【题型】证明题　【知识点】解析几何　【难度】easy
过抛物线$T: y^2 = 2px (p > 0)$上的点$A(x_0, y_0)$的直线$l_1$，$l_2$分别交抛物线$T$于点$B$，$C$，设直线$l_1$，$l_2$的斜率分别为$k_1$，$k_2$，$k_1k_2 = -1$，当$x_0 = 0$且点$B$，$C$关于$x$轴对称时，$\triangle ABC$的面积为16。

(1) 求抛物线$T$的方程；

(2) 当$y_0 = 2$时，证明：直线$BC$过定点。
【解答】
【解】(1) 已知当$x_0 = 0$时，$A(0,0)$，$B$，$C$关于$x$轴对称且$k_1k_2 = -1$。

设$B\left(\dfrac{y_1^2}{2p}, y_1\right) (y_1 > 0)$，因为$k_1k_2 = -1$，不妨设$k_1 = -k_2 = 1$。

由斜率公式$k_1 = \dfrac{y_1 - 0}{\dfrac{y_1^2}{2p} - 0} = 1$，即$y_1 = \dfrac{y_1^2}{2p}$，解得$y_1 = 2p$，所以$B(2p, 2p)$，$C(2p, -2p)$。

$\triangle ABC$面积$S = 2p \cdot 2p = 4p^2 = 16$，解得$p = 2$，抛物线$T$方程为$y^2 = 4x$。

(2)

证明：设$B\left(\dfrac{y_1^2}{4}, y_1\right)$，$C\left(\dfrac{y_2^2}{4}, y_2\right)$，$A(1,2)$，则$k_1 = \dfrac{y_1 - 2}{\dfrac{y_1^2}{4} - 1} = \dfrac{4}{y_1 + 2}$，$k_2 = \dfrac{y_2 - 2}{\dfrac{y_2^2}{4} - 1} = \dfrac{4}{y_2 + 2}$。

因为$k_1k_2 = -1$，则$\dfrac{4}{y_1 + 2} \cdot \dfrac{4}{y_2 + 2} = -1$，所以$(y_1 + 2)(y_2 + 2) = -16$，

则$y_1y_2 + 2(y_1 + y_2) + 20 = 0$，$k_{BC} = \dfrac{y_1 - y_2}{\dfrac{y_1^2}{4} - \dfrac{y_2^2}{4}} = \dfrac{4}{y_1 + y_2}$，

所以直线$BC$的方程为$y - y_1 = \dfrac{4}{y_1 + y_2}\left(x - \dfrac{y_1^2}{4}\right)$，整理得$y = \dfrac{4x + y_1y_2}{y_1 + y_2}$。

把$y_1y_2 = -2(y_1 + y_2) - 20$代入直线$BC$方程，得$y = \dfrac{4(x - 5)}{y_1 + y_2} - 2$，

所以直线$BC$过定点$(5, -2)$。
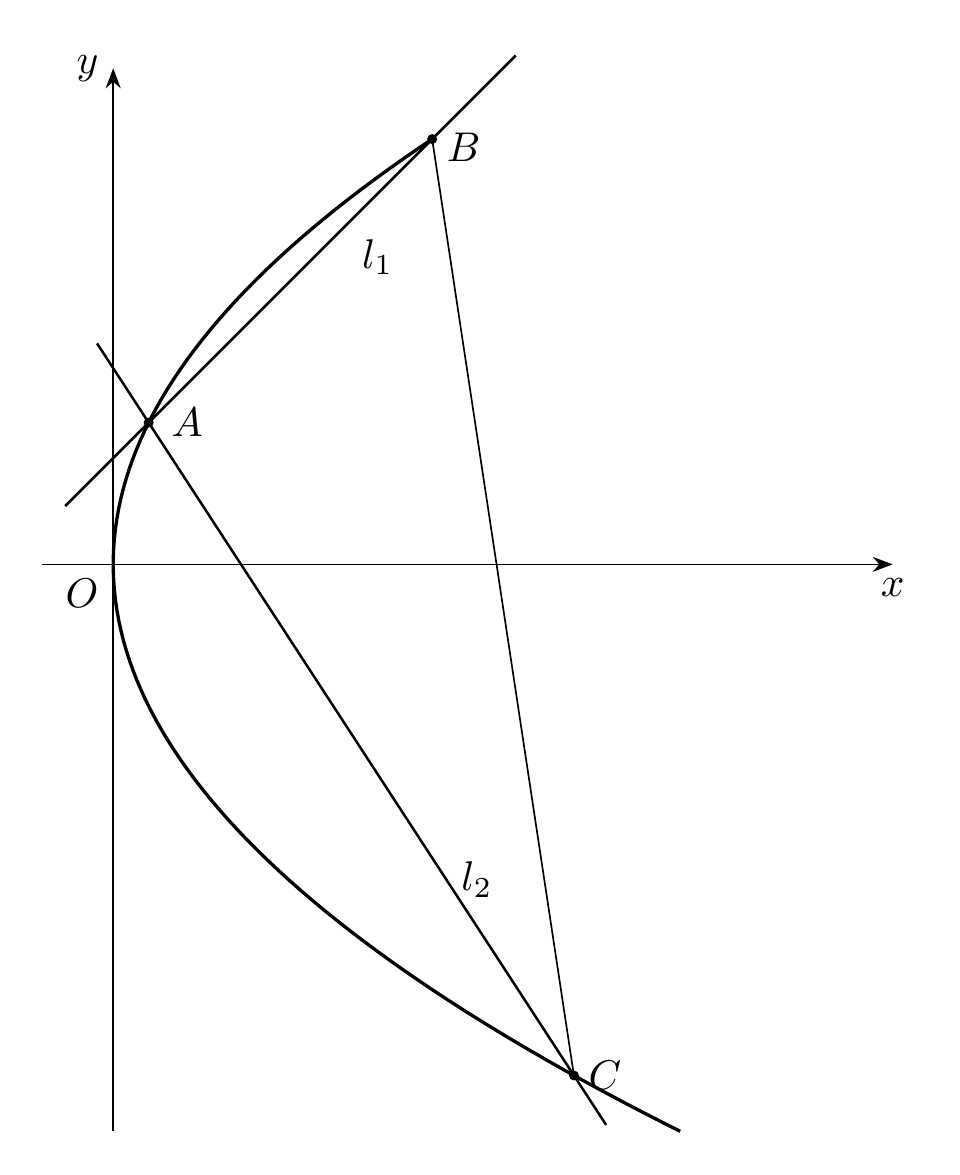